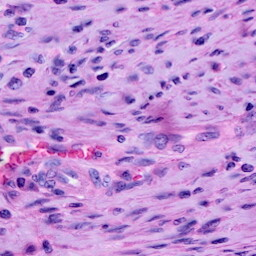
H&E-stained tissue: Cervix